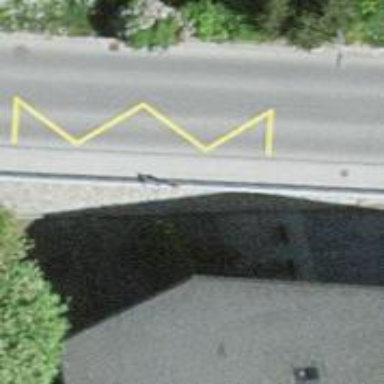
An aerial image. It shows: Bus stop with platform for public transport.